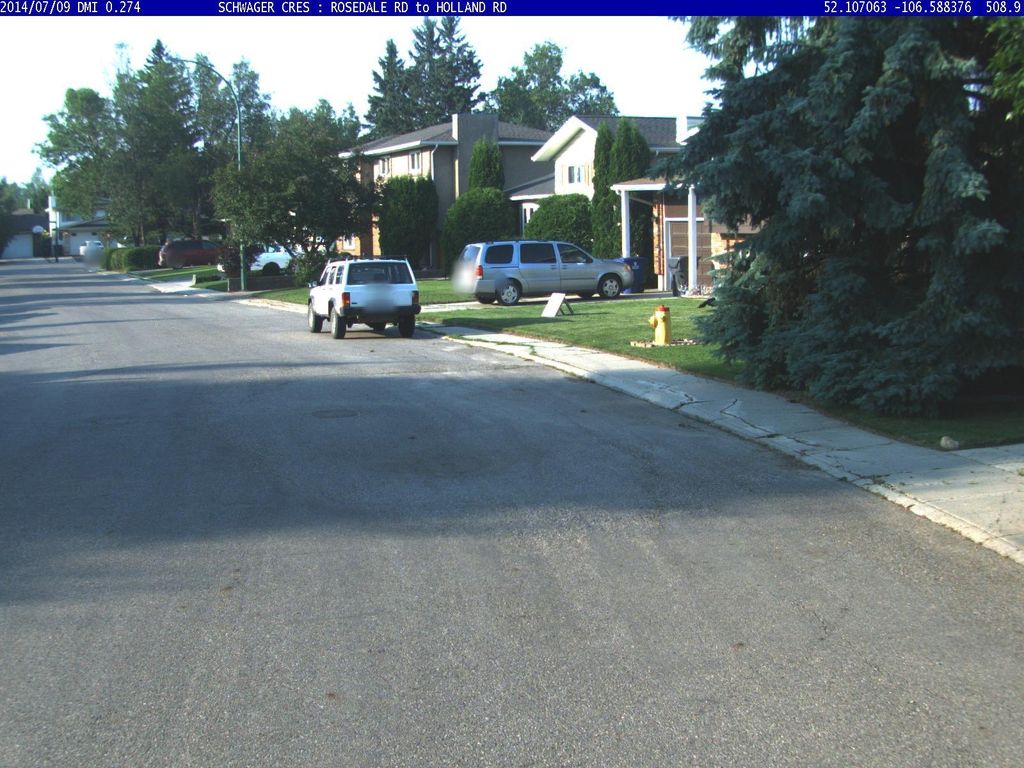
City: saskatoon